Question: I have successfully read in data from a catalog, and I have graphed what I need. However, I need one more thing. I would like to correspond the different "standard_deviation" values with the "number" via "half-light radius." In the graph shown, the "number" is not an axis on the graph, however, there will in this case be ten "number 9's" for example. I would like a way to match the points of these same-numbered points with some sort of line, as I showed in the image below (I just drew lines randomly to give you an idea of what I want).
In this example, assume that every point one one of the drawn lines is of the same "number." A point of a "number" will have ten different "standard_deviation" values, 1 through 10, and ten different "half_light radius" values, which are the values I would like to match. I've pasted my read/plot code below. How would I do this?
'''
newvid = asciitable.read('user4.cat')
n_new = newvid['n']
re_new = newvid['re']
number = newvid['number']
standard_deviation = newvid['standard_deviation']
plt.title('sersic parameter vs. standard deviation distribution of noise')
plt.xlabel('standard deviation')
plt.ylabel('sersic parameter')
plt.xlim(0,12)
plt.ylim(0,5)
plt.scatter(standard_deviation, n_new)
plt.show()
plt.title('half-light radius vs. standard deviation distribution of noise')
plt.xlabel('standard deviation')
plt.ylabel('half-light radius')
plt.xlim(0,12)
plt.ylim(-2,15)
plt.scatter(standard_deviation,re_new)
plt.show()
'''

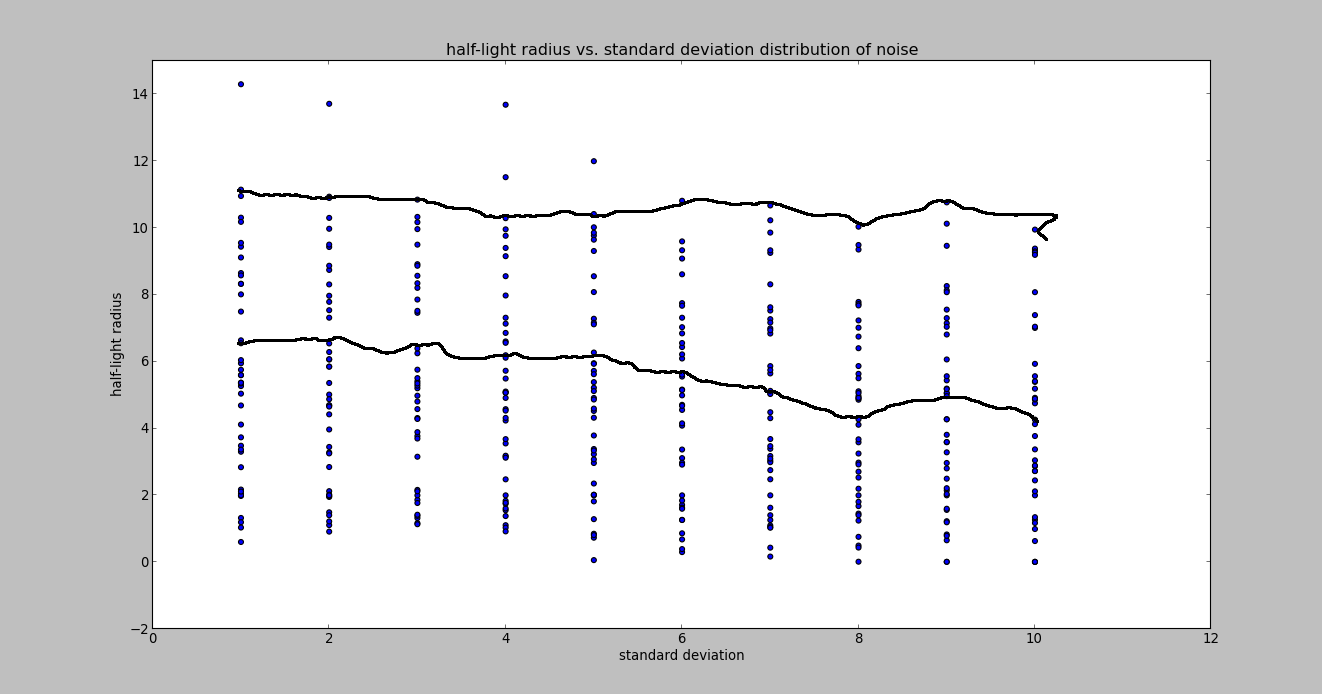
Answer: To do what I think you want, you'll have to use the 'plot' function instead of 'scatter' in order to connect the lines. Depending on how your data is arranged, you may have to split or sort your data, so that you can plot all points of each number at once, sorted by standard deviation.
Try this:
'''
import numpy as np
import matplotlib.pyplot as plt
from matplotlib import cm
newvid = asciitable.read('user4.cat')
n_new = newvid['n']
re_new = newvid['re']
number = newvid['number']
std_dev = newvid['standard_deviation']
n_max = float(number.max()) # for coloring later
plt.figure()
plt.title('sersic parameter vs. standard deviation distribution of noise')
plt.xlabel('standard deviation')
plt.ylabel('sersic parameter')
plt.xlim(0,12)
plt.ylim(0,5)
for n in np.unique(number):
n_mask = number == n # pick out just where n_new is the current n
order = np.argsort(std_dev[n_mask]) # sort by std_dev, so line doesn't zig zag
plt.plot(std_dev[n_mask][order], n_new[n_mask][order],
label=str(n), color=cm.jet(n/n_max)) # label and color by n
plt.legend()
plt.show()
plt.figure()
plt.title('half-light radius vs. standard deviation distribution of noise')
plt.xlabel('standard deviation')
plt.ylabel('half-light radius')
plt.xlim(0,12)
plt.ylim(-2,15)
# do one plot per number
for n in np.unique(number):
n_mask = number == n # pick out just where n_new is the current n
order = np.argsort(std_dev[n_mask]) # sort by std_dev, so line doesn't zig zag
plt.plot(std_dev[n_mask][order], re_new[n_mask][order],
label=str(n), color=cm.jet(n/n_max)) # label and color by n
plt.legend()
plt.show()
'''
With random data:

To do a colorbar instead of a legend:
'''
m = cm.ScalarMappable(cmap=cm.jet)
m.set_array(number)
plt.colorbar(m)
'''